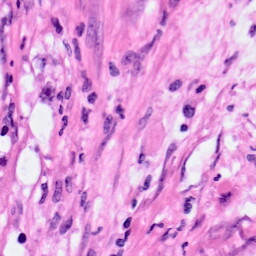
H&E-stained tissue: Pancreatic